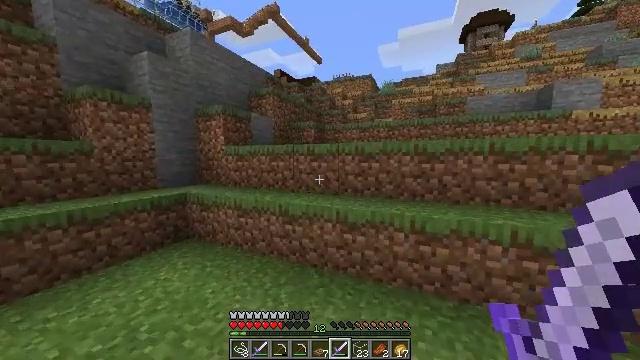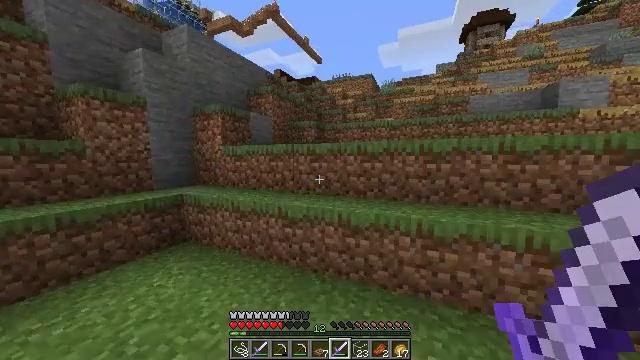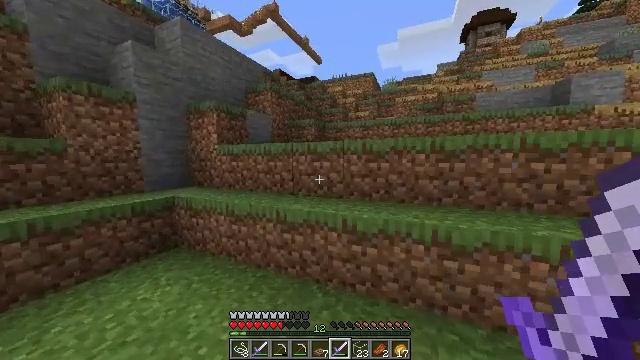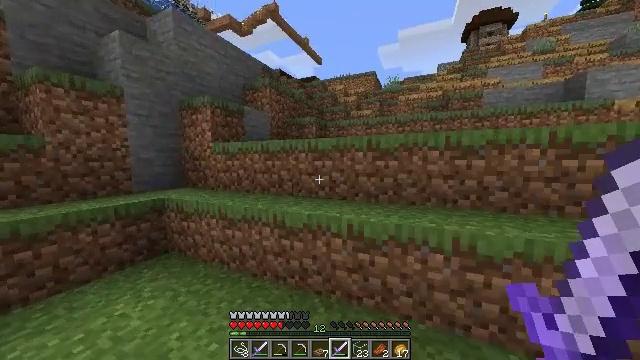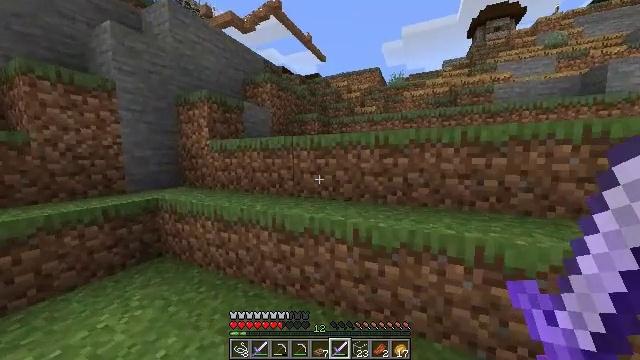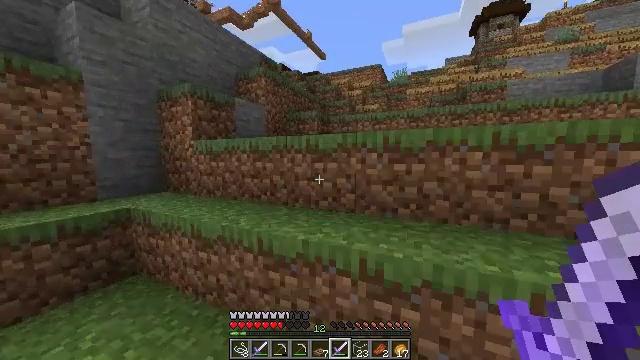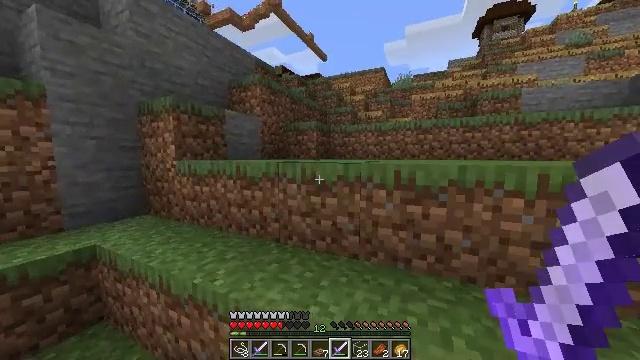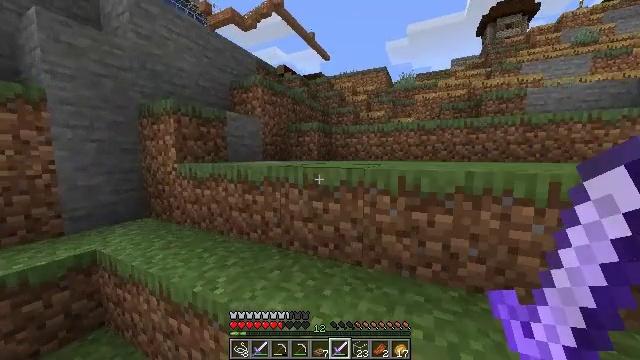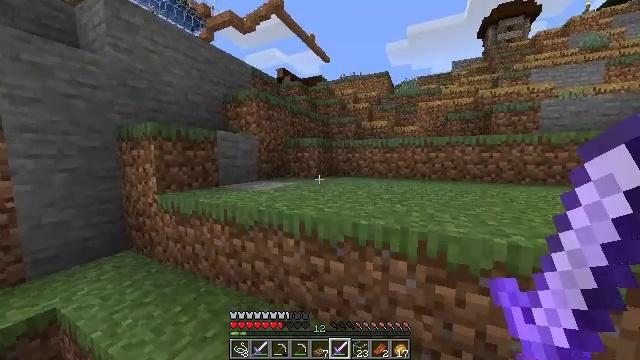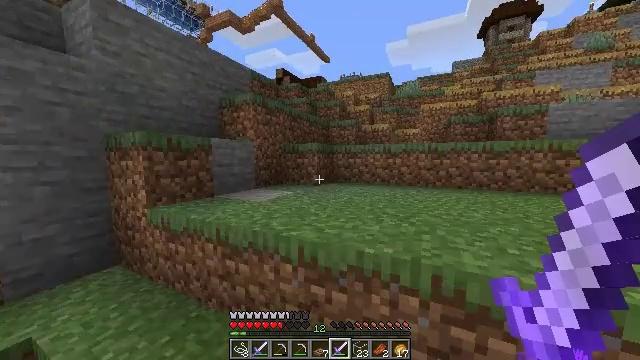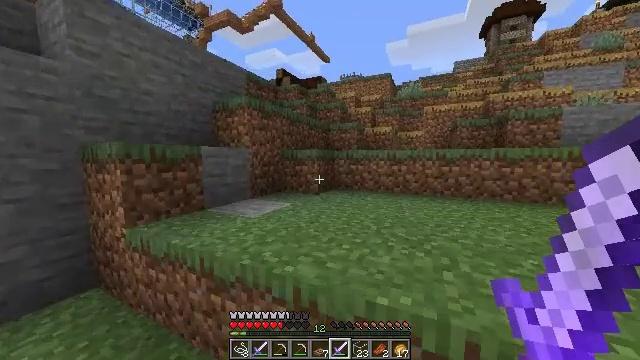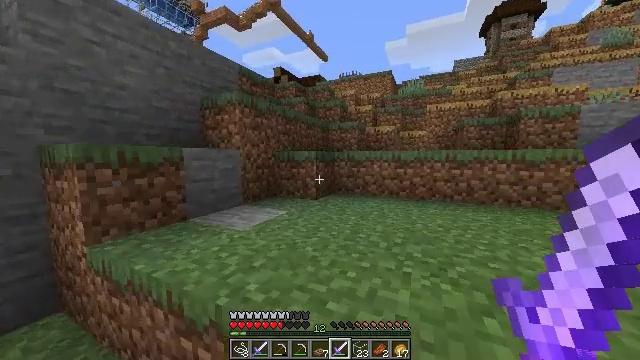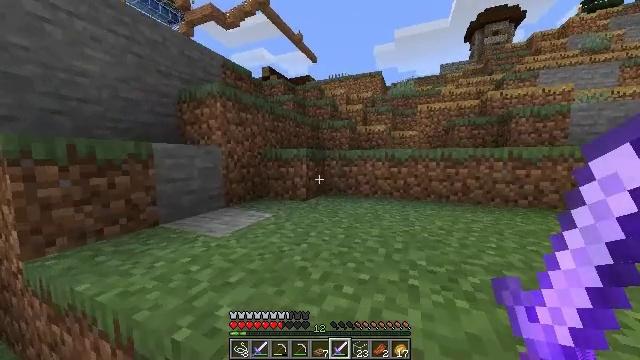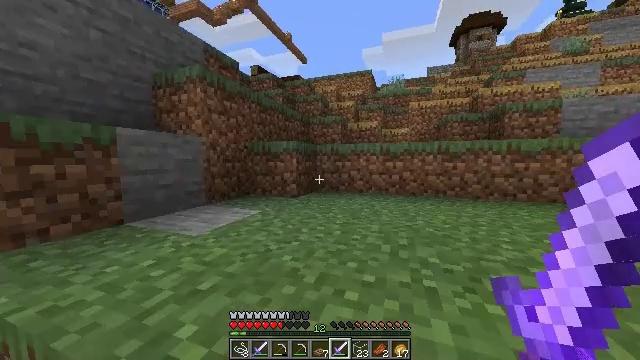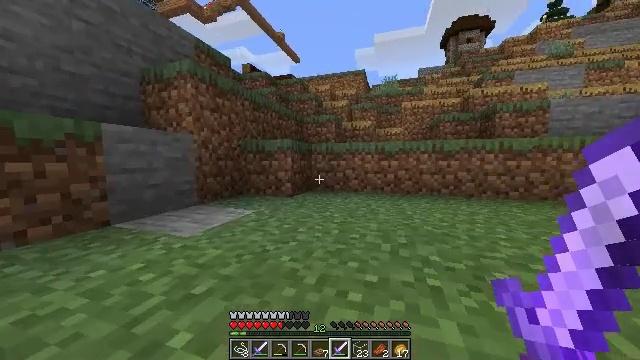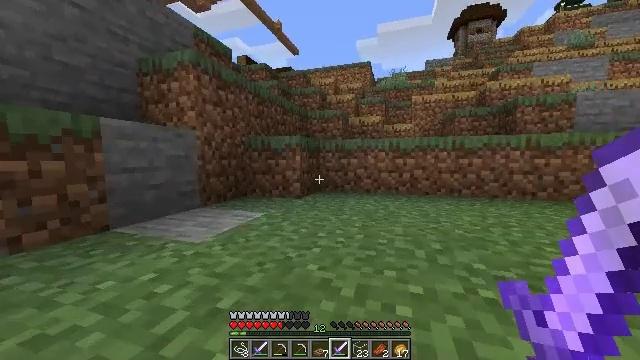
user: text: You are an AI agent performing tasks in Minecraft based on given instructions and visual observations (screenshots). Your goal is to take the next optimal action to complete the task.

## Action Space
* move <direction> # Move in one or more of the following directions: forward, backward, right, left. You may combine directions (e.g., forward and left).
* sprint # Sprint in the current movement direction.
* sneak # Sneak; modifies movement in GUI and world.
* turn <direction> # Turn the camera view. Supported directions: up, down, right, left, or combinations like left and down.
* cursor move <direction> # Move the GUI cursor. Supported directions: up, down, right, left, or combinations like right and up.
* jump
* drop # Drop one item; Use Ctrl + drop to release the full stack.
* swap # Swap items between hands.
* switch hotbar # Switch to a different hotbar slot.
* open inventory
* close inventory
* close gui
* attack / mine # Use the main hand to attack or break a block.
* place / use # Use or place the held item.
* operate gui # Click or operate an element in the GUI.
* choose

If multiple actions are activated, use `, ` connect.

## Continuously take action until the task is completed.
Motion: motion action
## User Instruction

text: Gather materials to craft a book.
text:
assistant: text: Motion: move forward, sprint
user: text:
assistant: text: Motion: move forward, sprint
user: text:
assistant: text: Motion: move forward, sprint
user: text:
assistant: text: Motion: move forward, sprint
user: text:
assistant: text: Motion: move forward
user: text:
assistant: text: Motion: move forward, jump
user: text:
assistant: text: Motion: move forward, jump
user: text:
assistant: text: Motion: move forward, jump
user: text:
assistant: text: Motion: move forward, jump
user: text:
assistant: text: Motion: move forward, jump
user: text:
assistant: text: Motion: move forward, jump
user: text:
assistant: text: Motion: move forward, turn right, jump
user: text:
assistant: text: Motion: move forward, turn right, jump
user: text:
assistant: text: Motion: move forward, sprint, turn right, jump
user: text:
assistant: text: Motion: move forward, sprint, jump
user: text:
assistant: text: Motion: move forward, sprint, jump
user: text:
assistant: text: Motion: move forward, sprint, jump
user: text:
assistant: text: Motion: move forward, jump
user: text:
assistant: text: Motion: move forward, jump
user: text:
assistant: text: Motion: move forward, jump
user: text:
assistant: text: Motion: move forward, jump
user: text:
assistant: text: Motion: move forward, jump
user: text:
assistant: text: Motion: move forward, jump
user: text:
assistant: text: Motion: move forward, jump
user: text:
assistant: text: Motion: move forward, jump
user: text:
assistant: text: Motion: move forward, jump
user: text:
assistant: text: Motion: move forward, sprint, jump
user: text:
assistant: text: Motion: move forward, sprint, jump
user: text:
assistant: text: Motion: move forward, sprint, jump
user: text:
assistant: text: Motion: move forward, sprint, jump